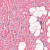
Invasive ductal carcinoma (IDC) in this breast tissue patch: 0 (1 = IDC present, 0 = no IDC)